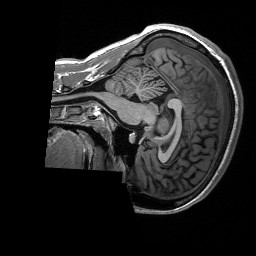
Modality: T1w
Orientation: sagittal
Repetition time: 8 s
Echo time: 0.066 s